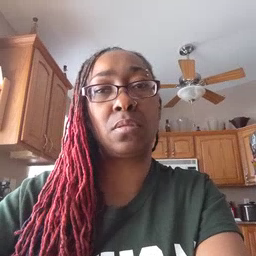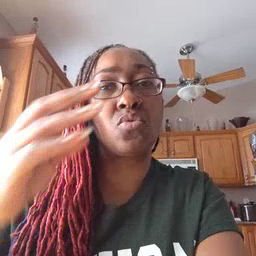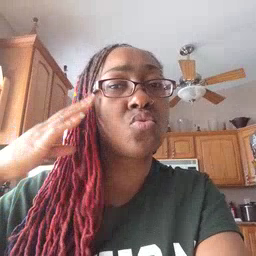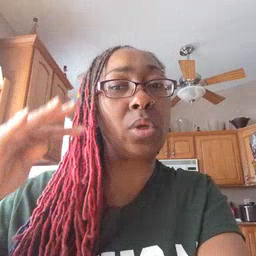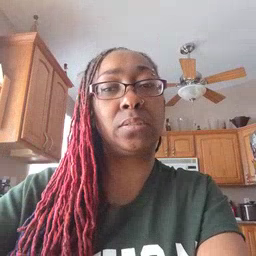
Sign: noisy